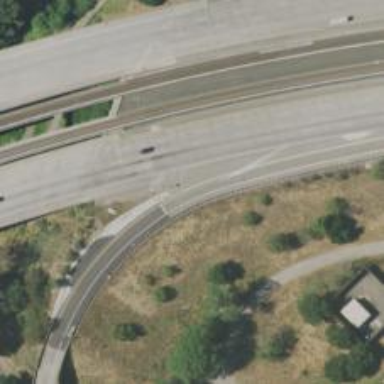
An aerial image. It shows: Motorway link.